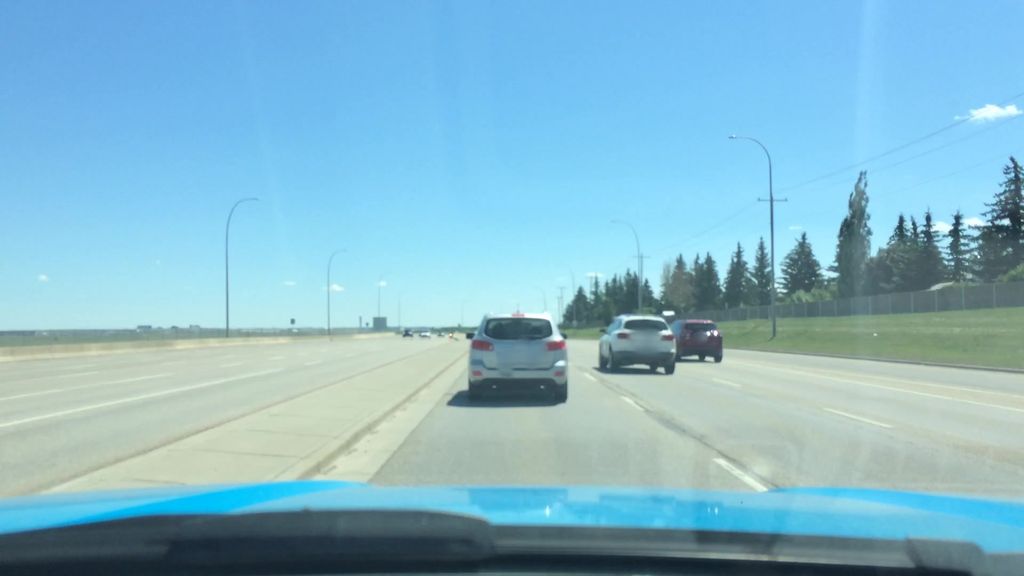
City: calgary